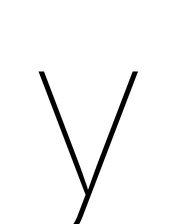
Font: Inter_Thin